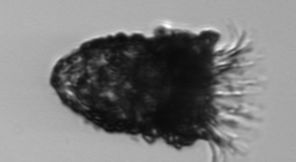
Label: Stenosemella_pacifica